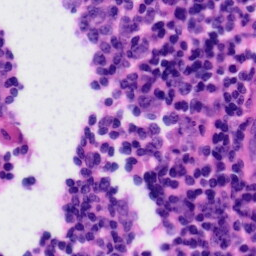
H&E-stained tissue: Tonsil